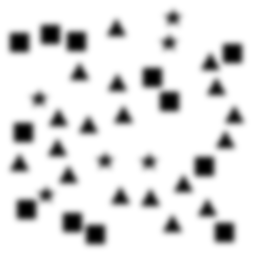
Squares: 12
Triangles: 18
Stars: 6
Total shapes: 36